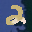
Label: 2